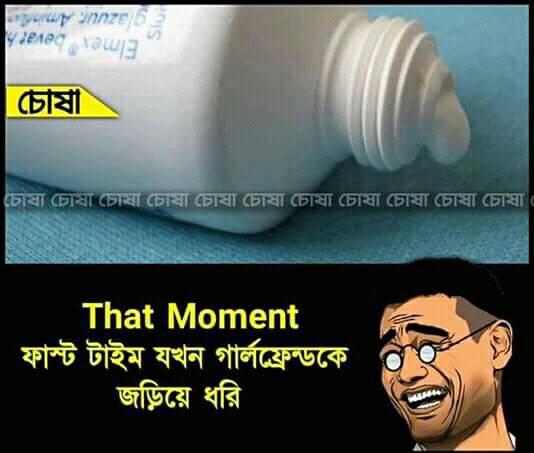
Caption: That Moment ফাস্ট টাইম যখন গালফ্রেন্ডকে জড়িয়ে ধরি
Label: non-hate